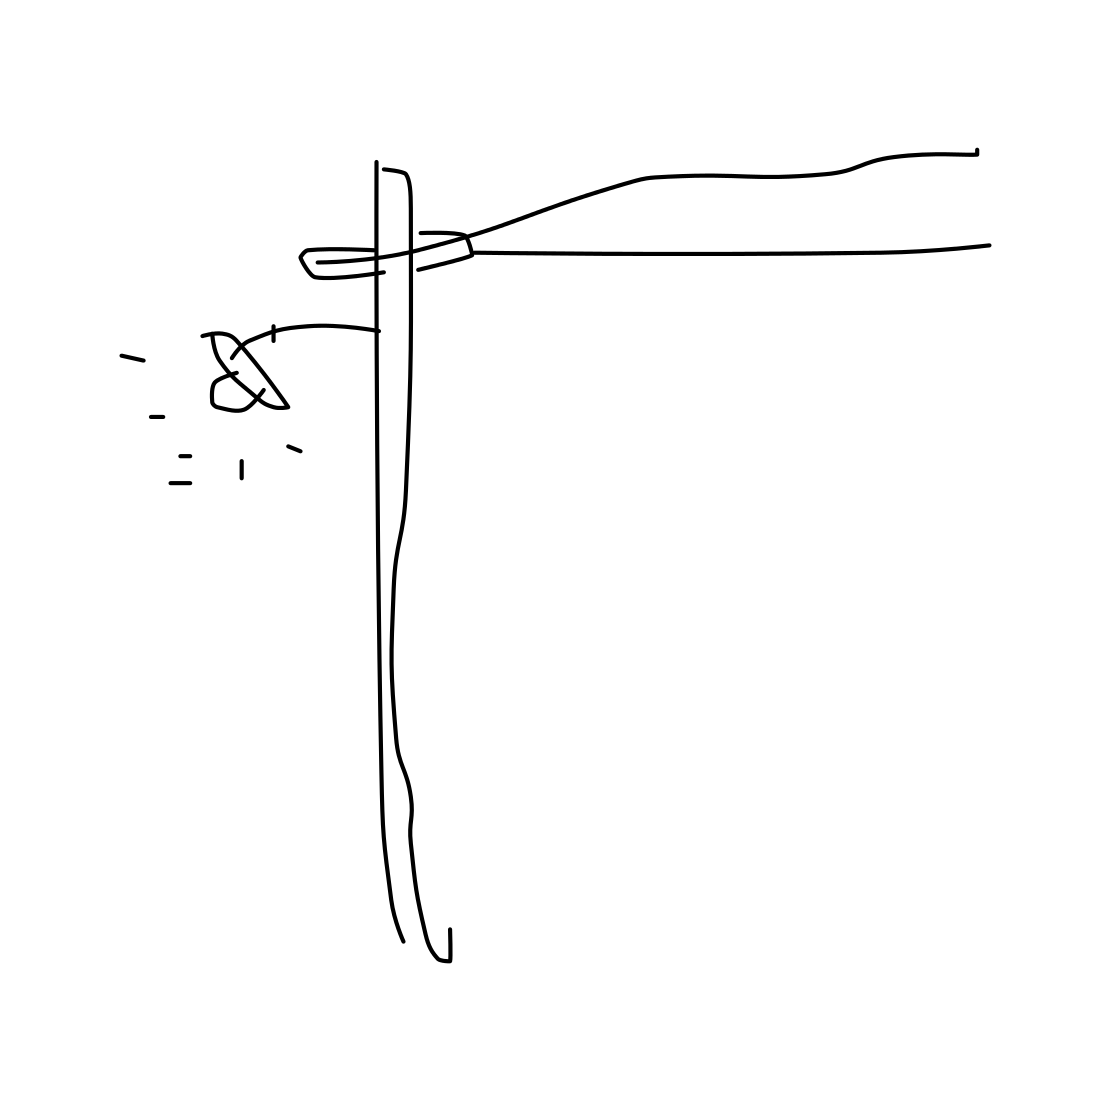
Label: streetlight